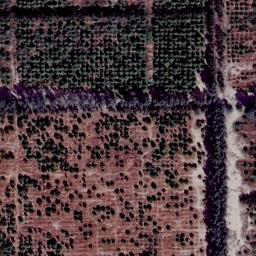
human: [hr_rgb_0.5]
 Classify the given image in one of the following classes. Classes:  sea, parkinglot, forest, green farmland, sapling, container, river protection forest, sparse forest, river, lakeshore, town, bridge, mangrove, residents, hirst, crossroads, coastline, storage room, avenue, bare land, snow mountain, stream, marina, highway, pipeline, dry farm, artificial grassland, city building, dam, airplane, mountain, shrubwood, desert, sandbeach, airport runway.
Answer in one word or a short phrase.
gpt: dry farm